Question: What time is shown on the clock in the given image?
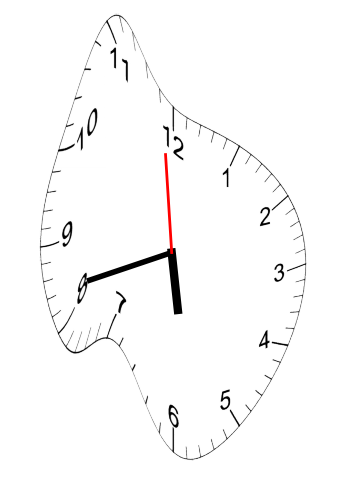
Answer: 05:41:59